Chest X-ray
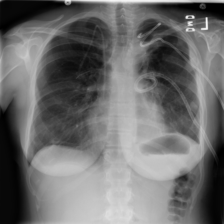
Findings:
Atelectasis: negative
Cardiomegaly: negative
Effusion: positive
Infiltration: negative
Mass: negative
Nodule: negative
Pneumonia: negative
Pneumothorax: positive
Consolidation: negative
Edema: negative
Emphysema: negative
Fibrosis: negative
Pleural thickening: negative
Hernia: negative